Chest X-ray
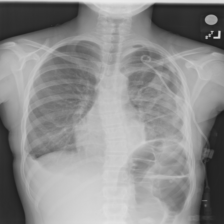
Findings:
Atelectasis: negative
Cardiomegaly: negative
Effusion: positive
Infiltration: negative
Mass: negative
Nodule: negative
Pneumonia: negative
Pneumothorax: positive
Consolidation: negative
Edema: negative
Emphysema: negative
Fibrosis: negative
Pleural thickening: negative
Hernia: negative